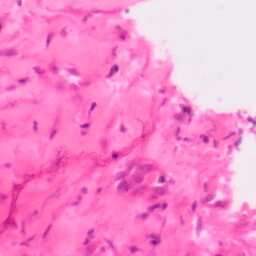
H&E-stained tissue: Colon